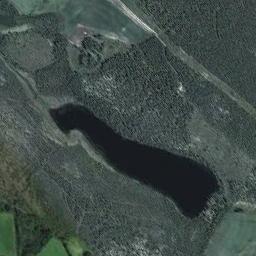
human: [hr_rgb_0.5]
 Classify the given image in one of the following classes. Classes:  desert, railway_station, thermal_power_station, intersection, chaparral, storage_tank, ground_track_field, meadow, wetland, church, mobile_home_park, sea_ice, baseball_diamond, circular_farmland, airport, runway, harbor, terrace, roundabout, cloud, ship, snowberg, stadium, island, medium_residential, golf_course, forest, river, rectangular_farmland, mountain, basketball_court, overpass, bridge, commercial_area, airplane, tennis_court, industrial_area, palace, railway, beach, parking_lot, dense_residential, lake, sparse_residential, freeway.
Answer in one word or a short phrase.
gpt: lake